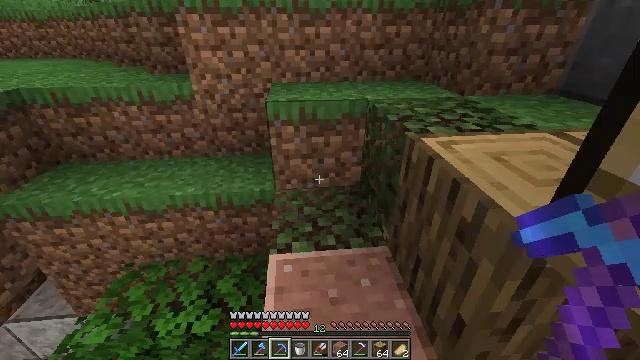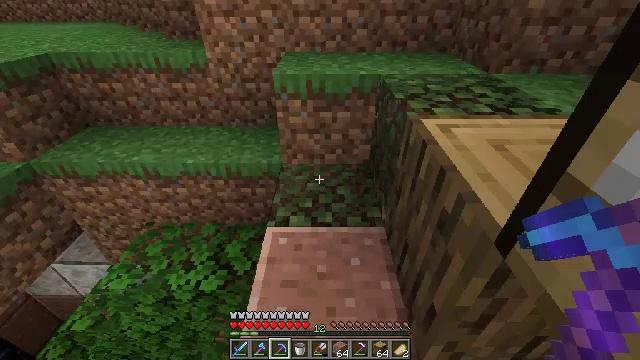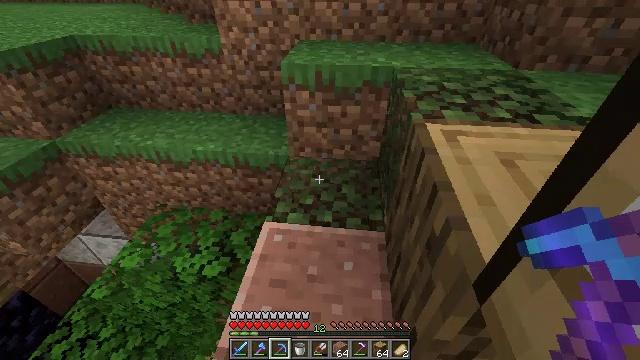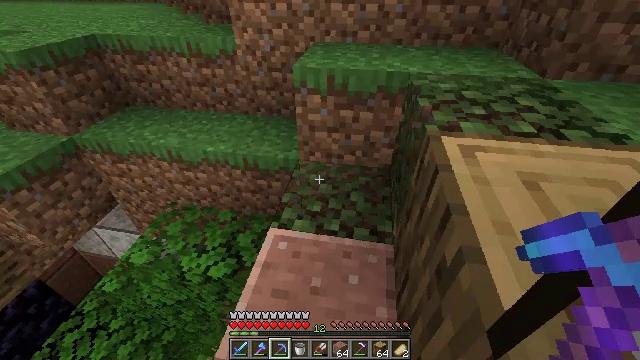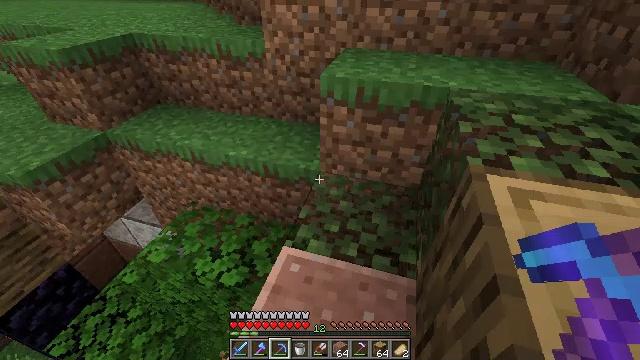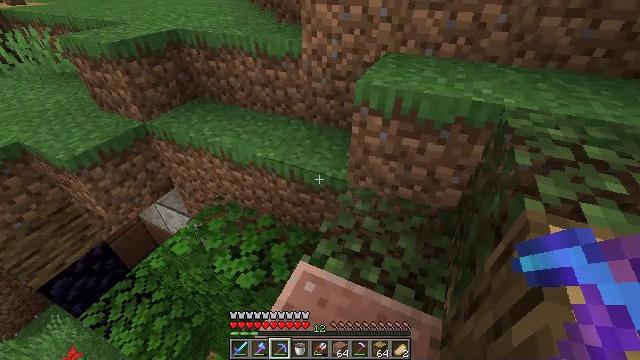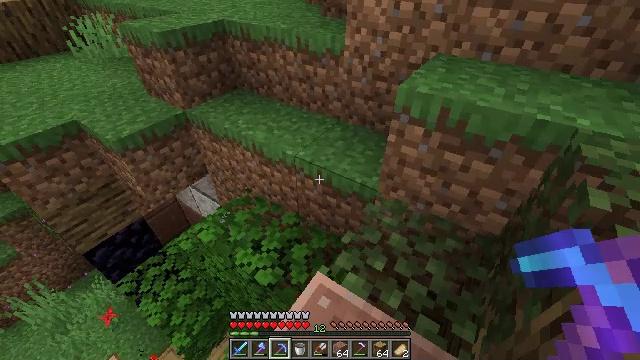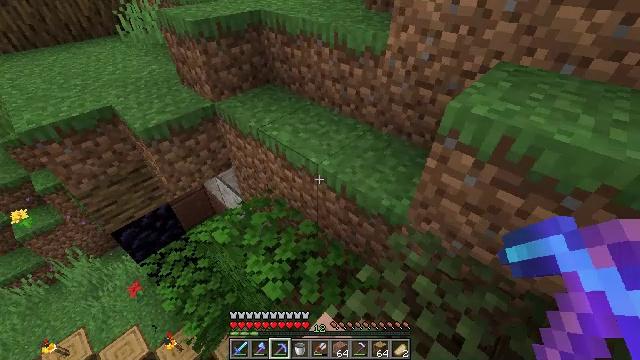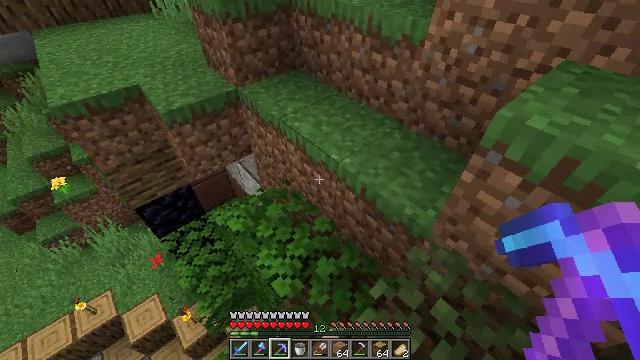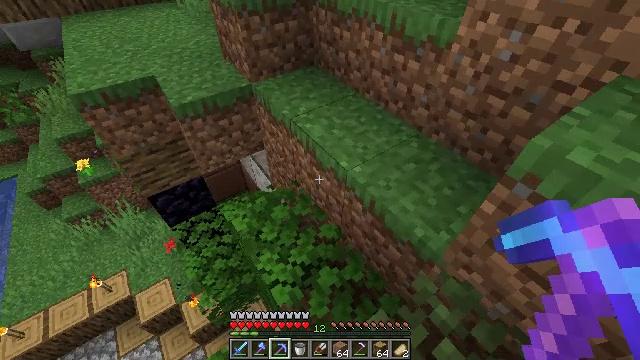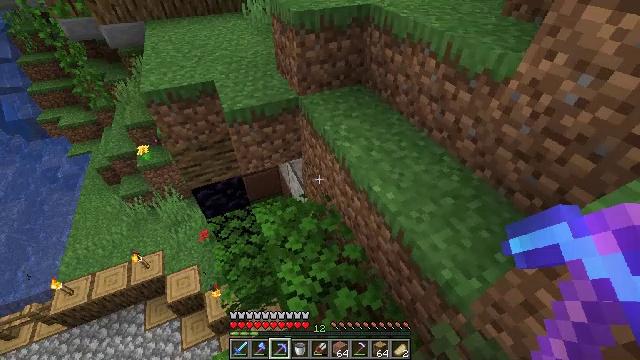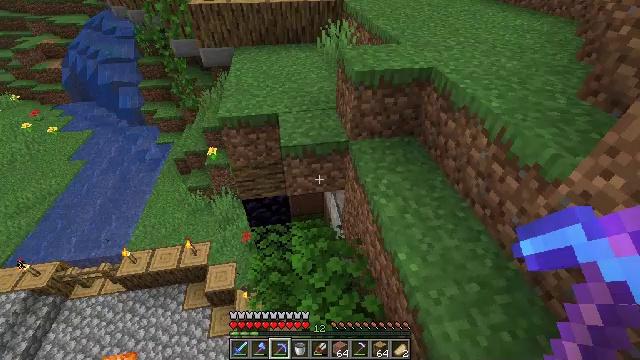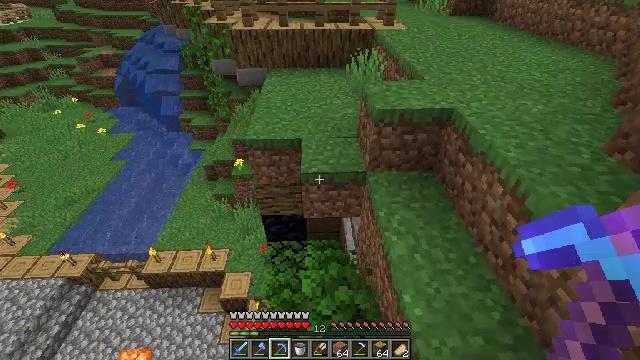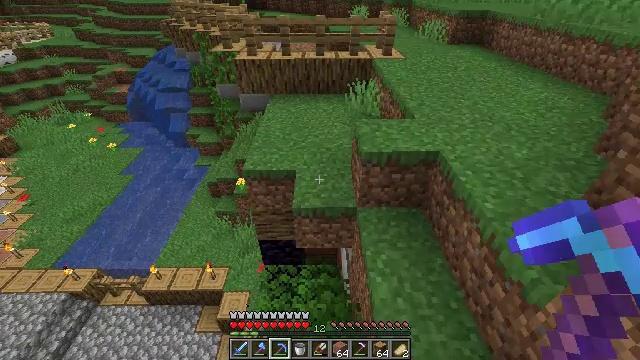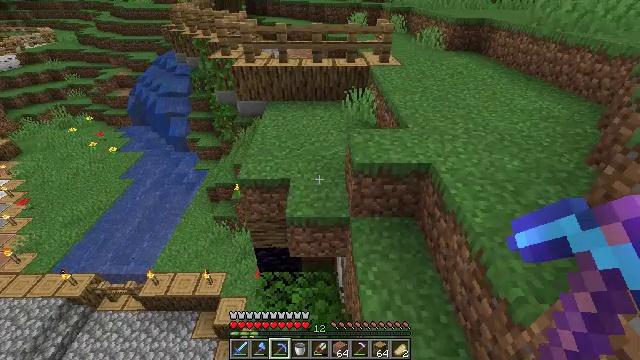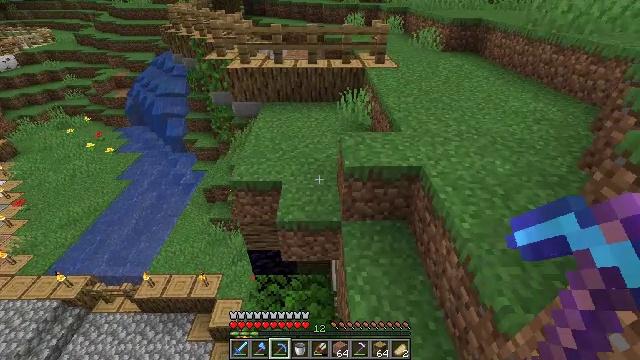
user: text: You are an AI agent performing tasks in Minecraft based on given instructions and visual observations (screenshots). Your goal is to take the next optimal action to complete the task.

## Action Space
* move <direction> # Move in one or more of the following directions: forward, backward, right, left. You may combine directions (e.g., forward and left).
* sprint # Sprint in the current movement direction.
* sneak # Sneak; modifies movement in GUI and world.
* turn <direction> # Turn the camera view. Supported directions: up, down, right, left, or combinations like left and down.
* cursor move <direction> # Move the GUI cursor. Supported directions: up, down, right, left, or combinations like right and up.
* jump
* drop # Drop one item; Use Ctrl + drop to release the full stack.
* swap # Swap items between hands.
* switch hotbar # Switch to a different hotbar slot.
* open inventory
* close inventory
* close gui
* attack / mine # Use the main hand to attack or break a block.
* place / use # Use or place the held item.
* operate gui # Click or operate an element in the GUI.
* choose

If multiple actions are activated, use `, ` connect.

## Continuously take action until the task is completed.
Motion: motion action
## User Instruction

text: Mine the oak fence from the structure.
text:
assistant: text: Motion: move forward and move right, turn left and down
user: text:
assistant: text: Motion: move forward and move right, turn left and down
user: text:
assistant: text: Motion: move forward, turn left
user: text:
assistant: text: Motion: move forward, turn left
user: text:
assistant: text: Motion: move forward, turn left
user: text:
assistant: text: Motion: move forward, turn left and down
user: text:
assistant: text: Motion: move forward, turn left and down
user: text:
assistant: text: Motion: move forward, turn left and down
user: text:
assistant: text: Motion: move forward and move right, turn left and down
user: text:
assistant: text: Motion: move forward and move right, turn left and up, jump
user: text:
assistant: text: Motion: move forward and move right, turn left and up, jump
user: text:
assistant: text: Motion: move forward and move right, turn left and up, jump
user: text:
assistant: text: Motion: move forward and move right, turn left and up, jump
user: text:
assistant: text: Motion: move right, jump
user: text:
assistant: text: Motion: move right, jump
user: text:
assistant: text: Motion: move right
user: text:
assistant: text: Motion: move right, turn left and up
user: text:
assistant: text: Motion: move right, turn left and up
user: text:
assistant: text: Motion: move forward and move right
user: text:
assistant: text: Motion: move forward and move right, turn up
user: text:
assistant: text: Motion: move forward and move right, turn up
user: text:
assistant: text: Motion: move forward and move right, turn left and up
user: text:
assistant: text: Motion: move forward and move right, turn left
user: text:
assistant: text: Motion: move forward
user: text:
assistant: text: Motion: move forward
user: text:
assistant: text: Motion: move forward
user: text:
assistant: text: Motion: move forward
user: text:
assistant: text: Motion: move forward
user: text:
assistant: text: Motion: move forward
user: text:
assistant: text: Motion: move forward, jump